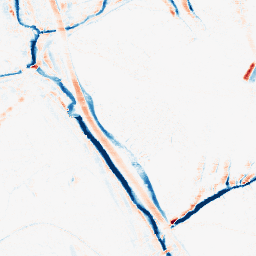
Category: morphological
Decomposition family: morphological_ellipse
Decomposition parameters: operation: average
width: 5
height: 10
Upsampling method: lanczos
Upsampling parameters: scale: 8
Upsampling scale: 8